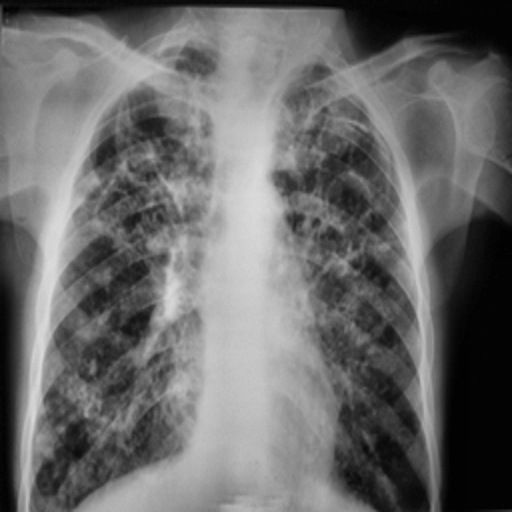
Finding: TUBERCULOSIS